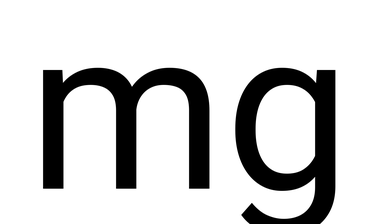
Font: Roboto_Regular